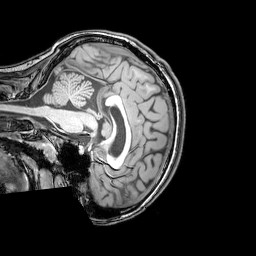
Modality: T1w
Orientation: sagittal
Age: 20
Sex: female
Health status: healthy
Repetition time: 0.081 s
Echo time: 0.037 s